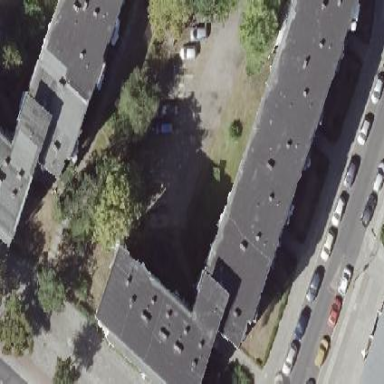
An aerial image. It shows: Street side parking area.